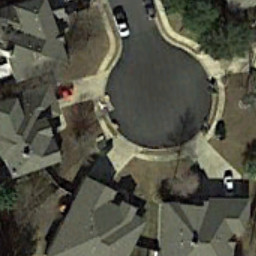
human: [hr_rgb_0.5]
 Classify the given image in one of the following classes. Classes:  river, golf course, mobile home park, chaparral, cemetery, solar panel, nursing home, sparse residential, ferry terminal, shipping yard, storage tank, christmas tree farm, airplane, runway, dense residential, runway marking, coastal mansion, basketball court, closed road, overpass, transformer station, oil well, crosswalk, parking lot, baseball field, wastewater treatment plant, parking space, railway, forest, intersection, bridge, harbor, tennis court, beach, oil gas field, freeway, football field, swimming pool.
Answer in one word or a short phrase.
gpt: closed road